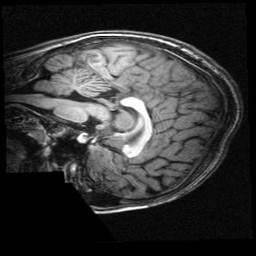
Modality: T1w
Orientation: sagittal
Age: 12
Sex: female
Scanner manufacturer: siemens
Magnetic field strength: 3 T
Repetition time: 2.3 s
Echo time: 0.00336 s